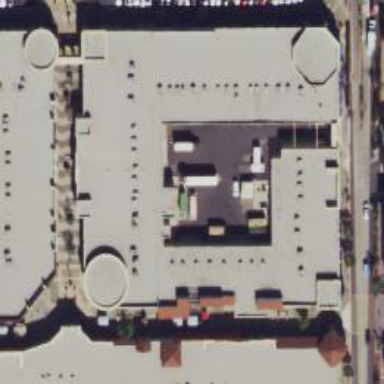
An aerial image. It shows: Commercial building.